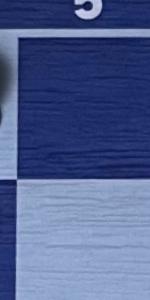
Label: Empty